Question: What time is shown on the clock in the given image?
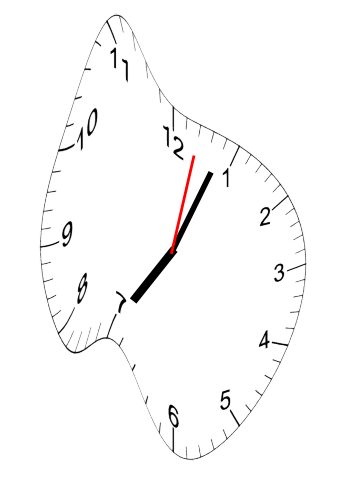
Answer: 07:04:02